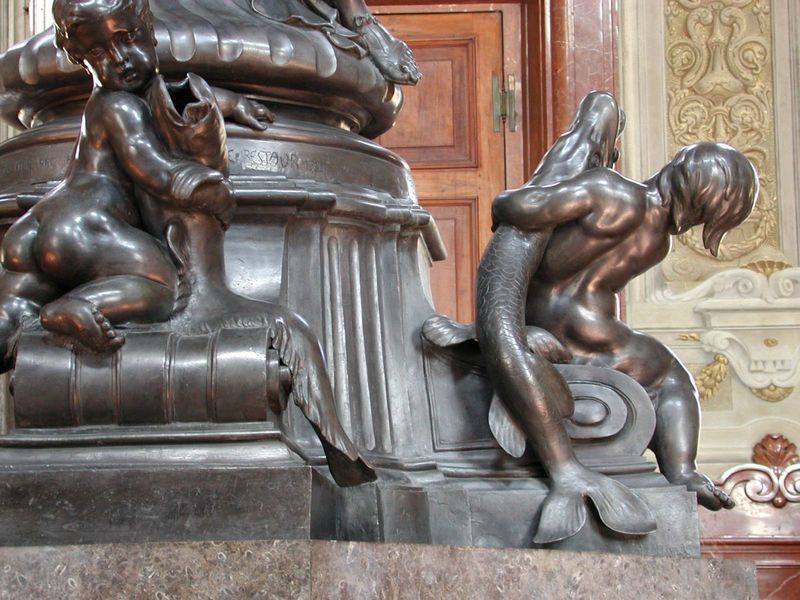
Titel: Providentia-Brunnen
Künstler: Georg Raphael Donner
Institution: Wien, Österreichisches Barockmuseum
Schlagwörter: nackt, grau, raum, säule, wand, architektur, barock, sockel, innenraum, haare, innen, brunnen, kinder, engel, putto, skulptur, schrift, klein, türe, füsse, saal, detail, glanz, metall, bronze, plastik, foto, fuss, fisch, putti, fische, plinte, flosse